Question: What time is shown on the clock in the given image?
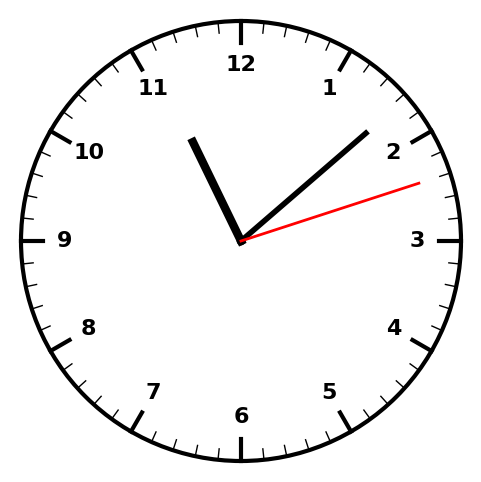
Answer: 11:08:12